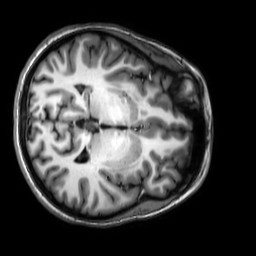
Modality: T1w
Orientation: axial
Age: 30
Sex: female
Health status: healthy
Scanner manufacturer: philips
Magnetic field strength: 3 T
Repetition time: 0.009 s
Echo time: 0.003996 s